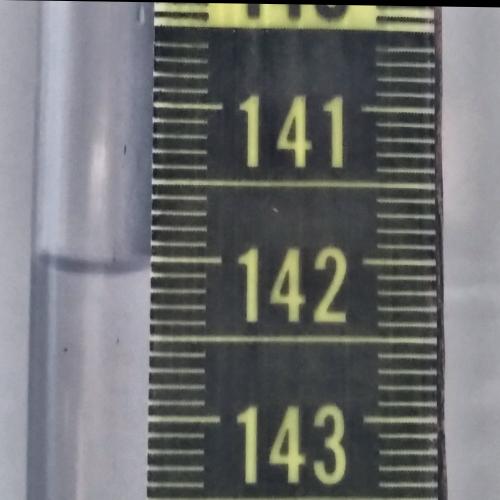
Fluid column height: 142.1 cm